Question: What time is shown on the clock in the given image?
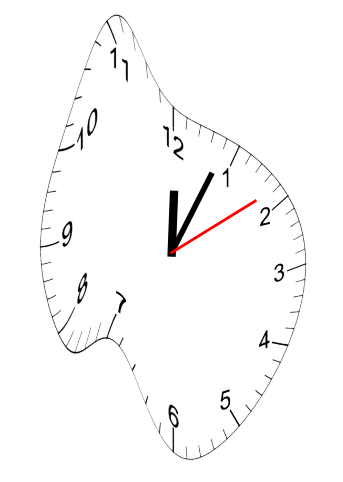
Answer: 12:04:09